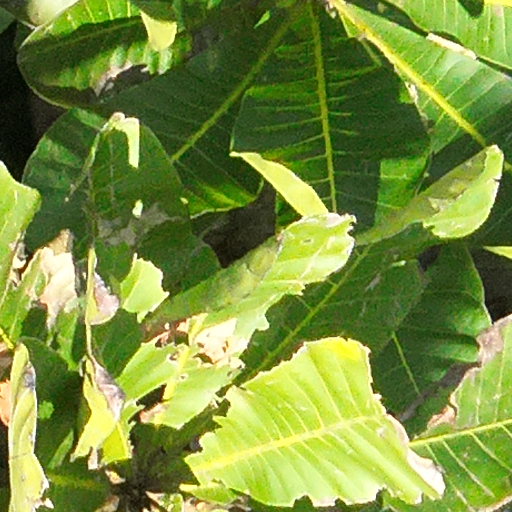
Species: Anacardium excelsum
GBIF accepted scientific name: Anacardium excelsum
Crown area (m\u00b2): 235.92